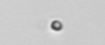
Label: nanoplankton_mix